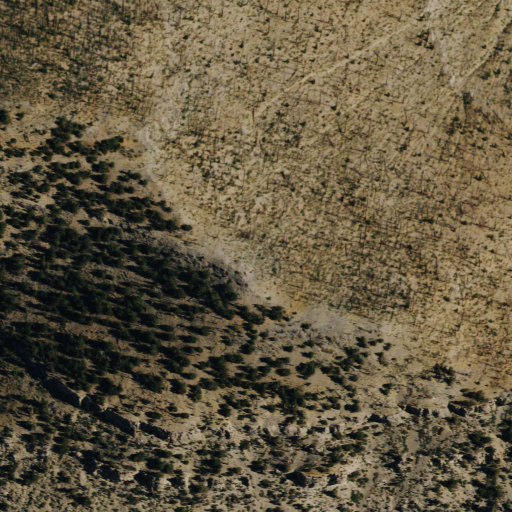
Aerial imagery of mountain in Nevada named Willow Peak containing shrub, mixed forest, and evergreen forest